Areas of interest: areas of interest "Comprehensive Gymnasium"
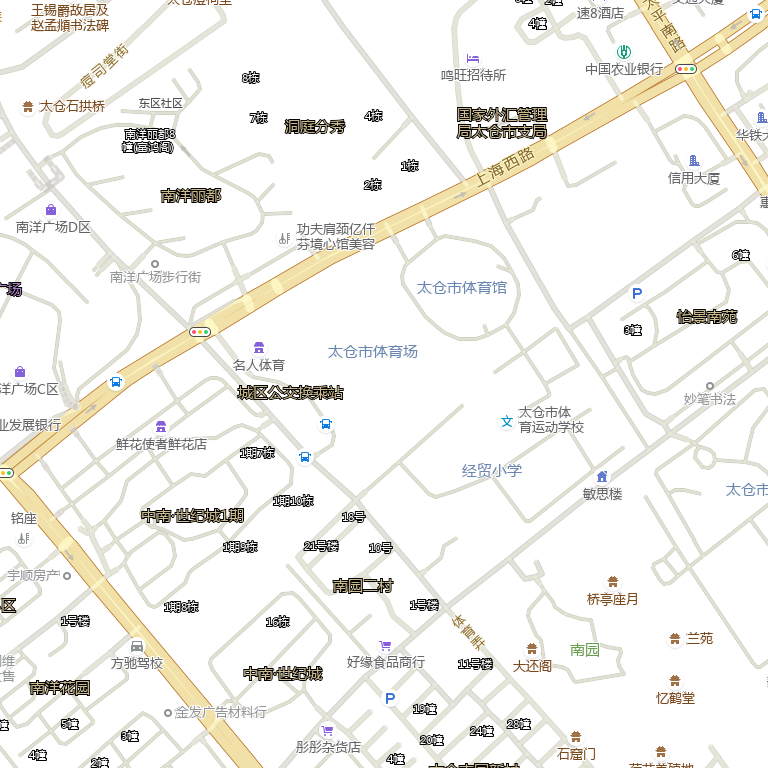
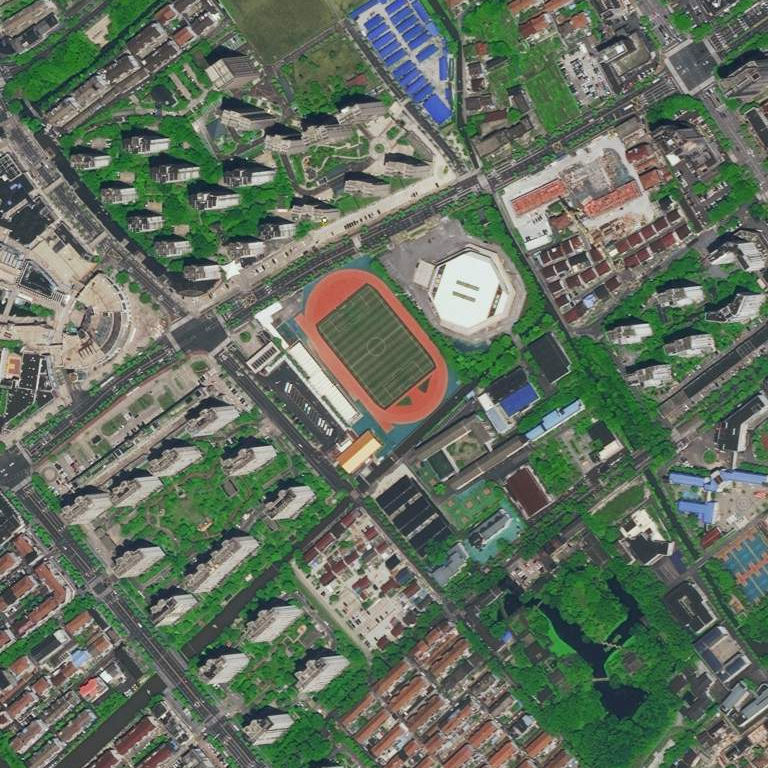